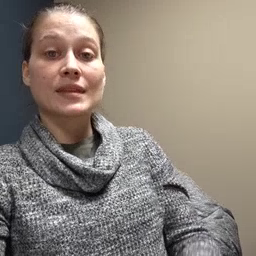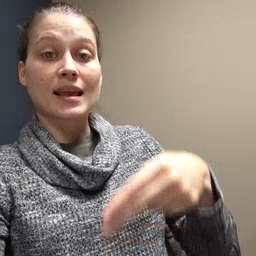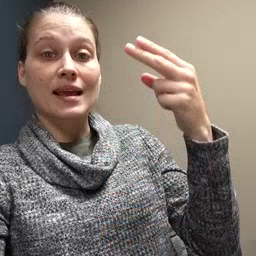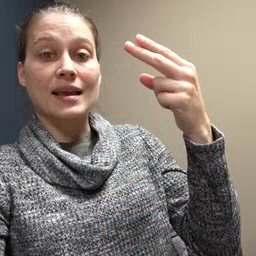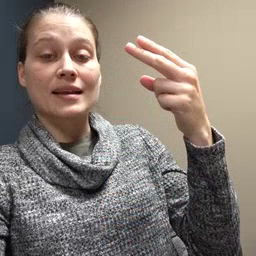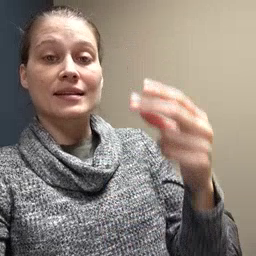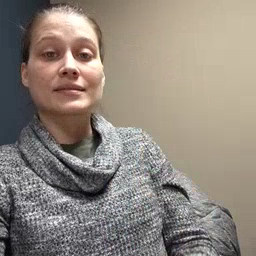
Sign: high